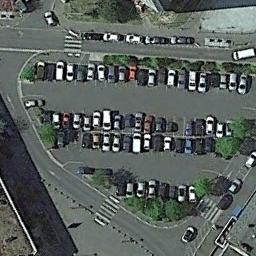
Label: parking_lot